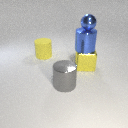
large blue metal cylinder above large yellow metal cube